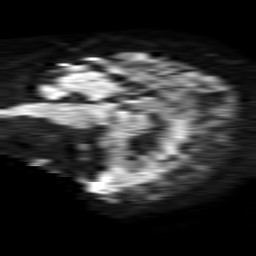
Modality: TRACE
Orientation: sagittal
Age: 55
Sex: male
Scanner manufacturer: philips
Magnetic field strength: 1.5 T
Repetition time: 4.6 s
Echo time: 0.08941 s